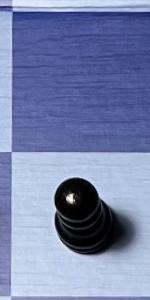
Label: Pawn_Black